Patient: sex M, age 79
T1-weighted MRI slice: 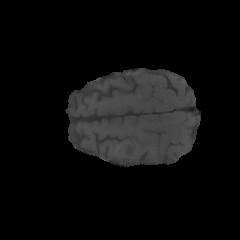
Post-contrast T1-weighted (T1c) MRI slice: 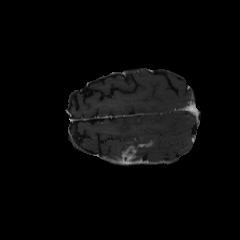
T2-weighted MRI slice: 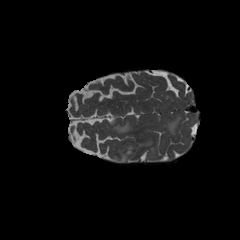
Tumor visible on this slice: yes
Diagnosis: Glioblastoma, IDH-wildtype
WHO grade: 4